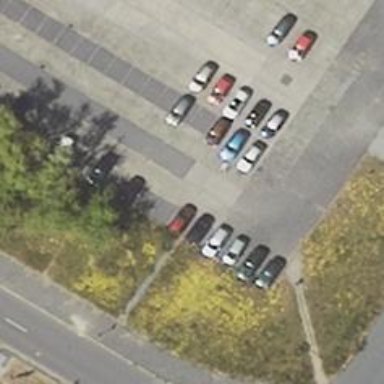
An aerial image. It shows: Road serving as parking aisle.